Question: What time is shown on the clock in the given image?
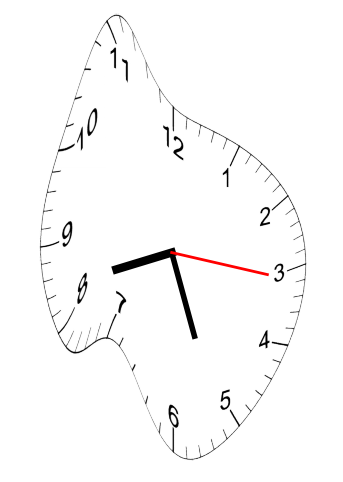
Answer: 08:26:16